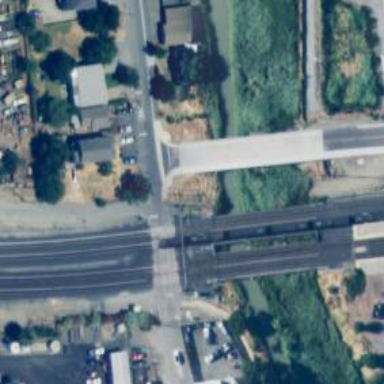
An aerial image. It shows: Bridge with supports.